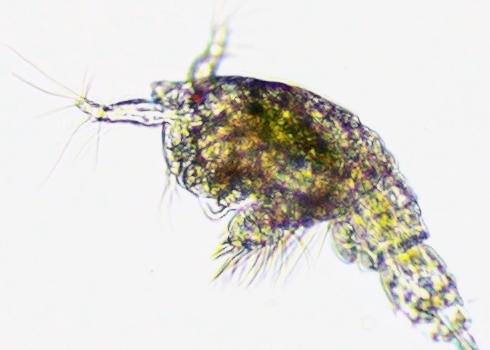
Label: Zooplankton